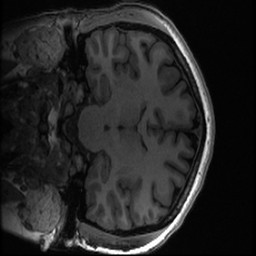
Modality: T1w
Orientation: coronal
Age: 24
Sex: female